Question: I'm looking for a way to display the hamburger icon whitout using the Drawer/DrawerToggle and use the default icon included in Android

By setting 'getSupportActionBar().setDisplayHomeAsUpEnabled(true);' it display the back arrow but not the hambuerger. Other post on Stackoverflow (like <URL> use the DrawerLayout or a custom drawable. I cannot find the vector or png for the hamburger icon on the Android source.
(or how to displayed it)
<URL>
In my activity
'''
mToolbar = (Toolbar) findViewById(R.id.toolbar);
setSupportActionBar(mToolbar);
getSupportActionBar().setDisplayHomeAsUpEnabled(true);
getSupportActionBar().setHomeButtonEnabled(true);
mToolbar.setNavigationOnClickListener(new View.OnClickListener() {
@Override
public void onClick(View v) {
Log.d(LOG_TAG, "navigation clicked");
}
});
'''
Layout file
'''
<android.support.v7.widget.Toolbar
android:id="@+id/toolbar"
android:layout_height="wrap_content"
android:layout_width="match_parent"
android:minHeight="?attr/actionBarSize"
android:background="?attr/colorPrimary"
app:theme="@style/ThemeOverlay.AppCompat.ActionBar"/>
'''
Styles.xml
'''
<!-- Base application theme. -->
<style name="Theme.AppTheme" parent="Theme.AppCompat.Light.NoActionBar">
<item name="colorPrimary">@color/primaryDef</item>
<item name="colorPrimaryDark">@color/primaryDarkDef</item>
<item name="colorAccent">@color/primaryDef</item>
<!-- Remove the actionbar shadow-->
<item name="android:windowContentOverlay">@null</item>
</style>
'''
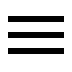
Answer: If you want to use the same drawer as lollipop then let me tell you that's not a static image. That image is drawn in real time by a class called 'DrawerArrowDrawableToggle'. So there is no "hamburger" icon for that.
However if you want the hamburger icon with no animation you can find it here:
<URL>